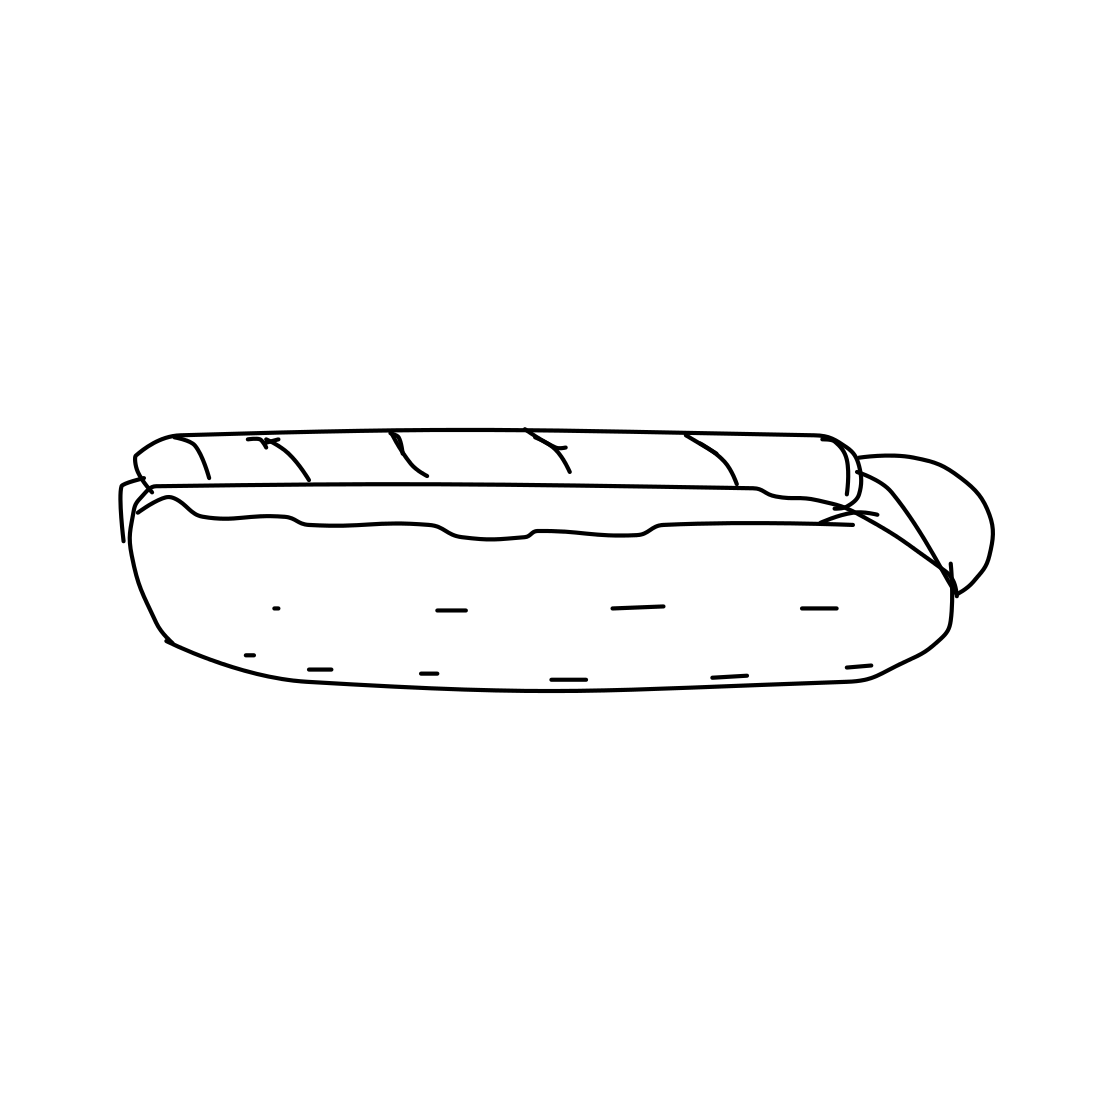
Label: hot-dog